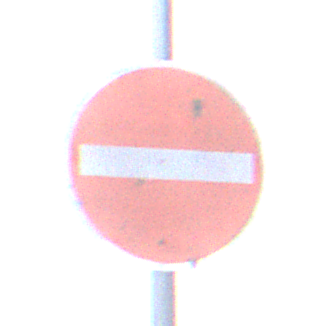
Verkehrszeichen: VerbotDerEinfahrt
Umgebung: Outdoor, Suburban
Tageszeit: MorningAfternoon
Wetter: Overcast
Licht: Natural
Jahreszeit: NotSpecified
Kontrast: LowContrast